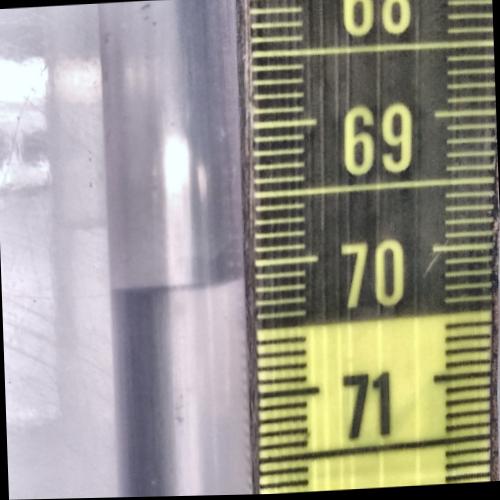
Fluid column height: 70.1 cm